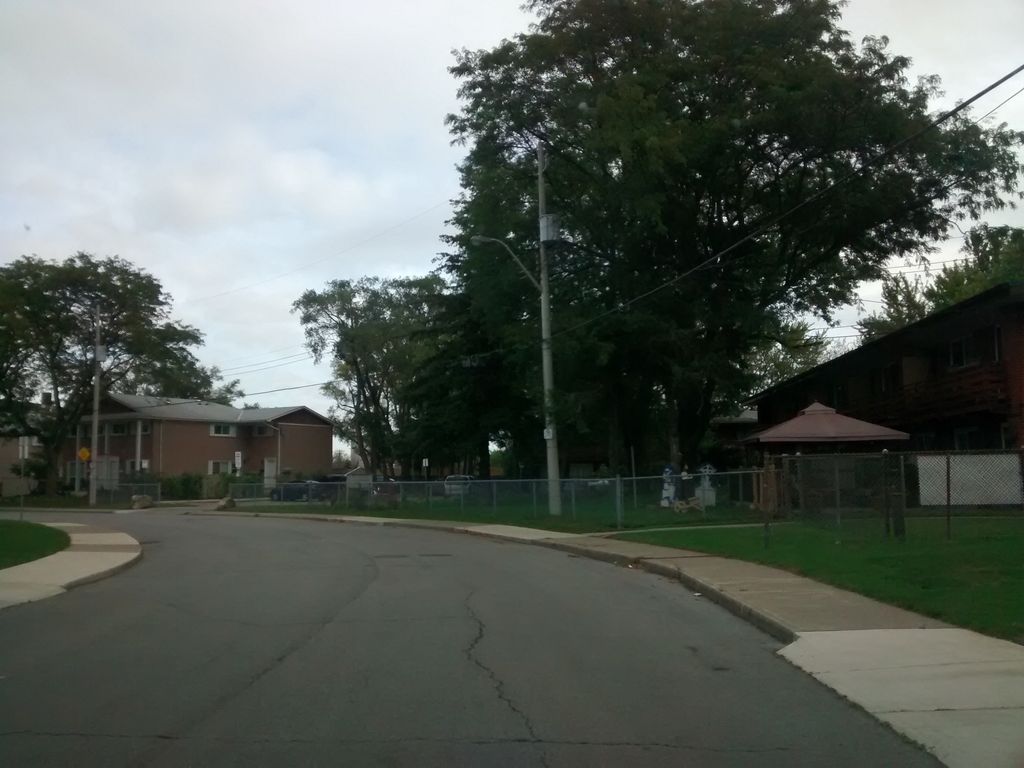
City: hamilton